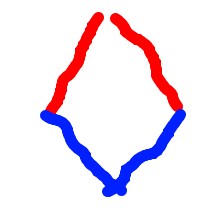
Shape: rhombus